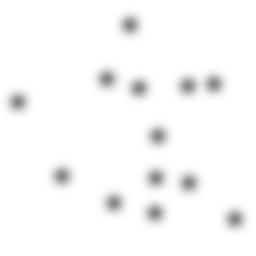
Squares: 0
Triangles: 0
Stars: 13
Total shapes: 13